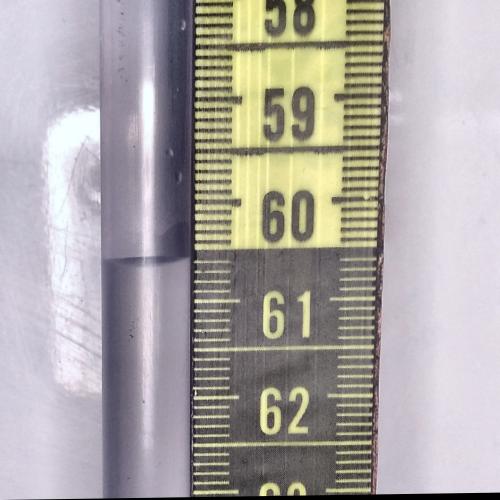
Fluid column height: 60.6 cm